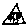
Label: house